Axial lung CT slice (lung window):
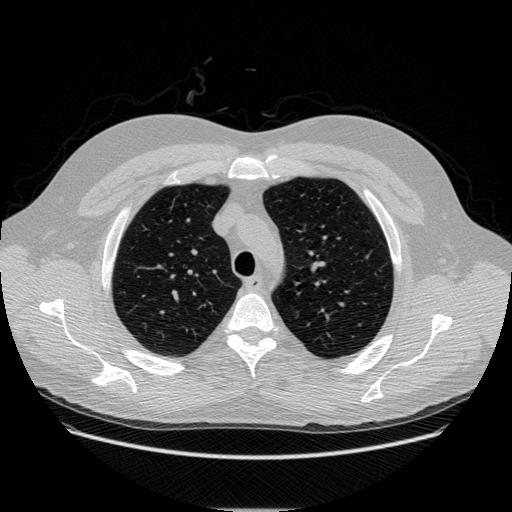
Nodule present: no